Question: I need to get value from service_total (this field came from a separate table), then I need to subtract 1 starting from the most current record inserted (this is highlighted in service_accrued field). I need to figure out how to calculate this service_accrued field into my query. I dont know how to take this service_total as a starting point and decrease by one row by row. This is obviously very easy to do in Excel, I am having trouble in sql.

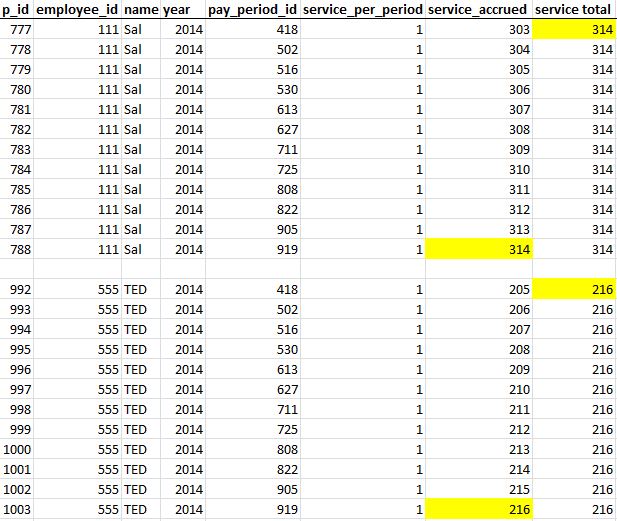
Answer: If you just had the table without 'service_per_period' and 'service_accrued' you could regenerate them using 'row_number()'. This only works if 'service_per_period' is a constant value.
'''
select
p_id,
employee_id,
name,
pay_period_id,
1 as service_per_period,
service_total + 1 - row_number() over (
partition by employee_id
order by p_id desc
) service_accrued,
service_total
from
mytable
'''